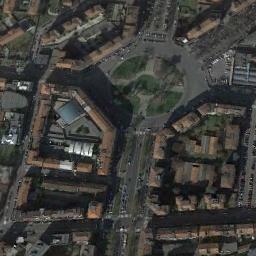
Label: roundabout